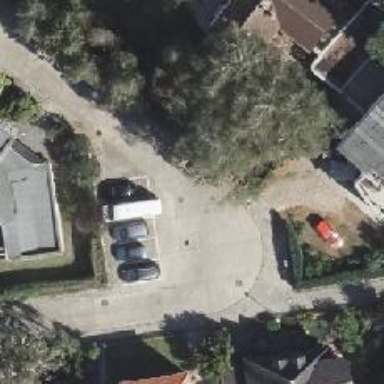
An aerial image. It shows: Residential concrete road with sidewalks on both sides.